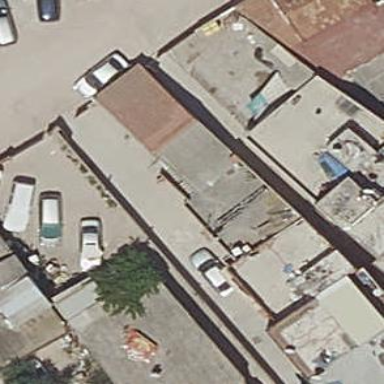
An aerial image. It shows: Detached building.